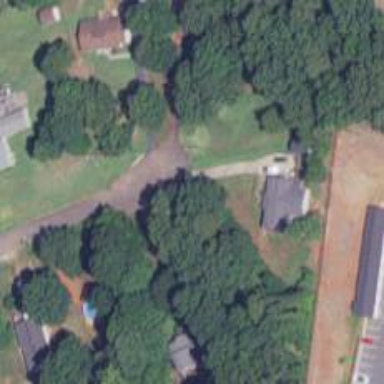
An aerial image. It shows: Driveway.